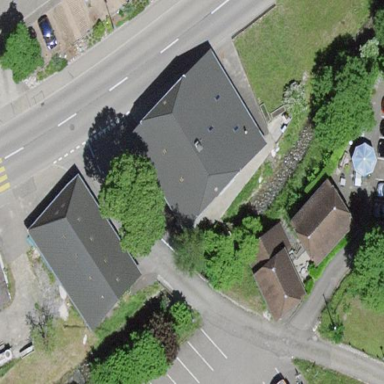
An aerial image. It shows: Residential building.